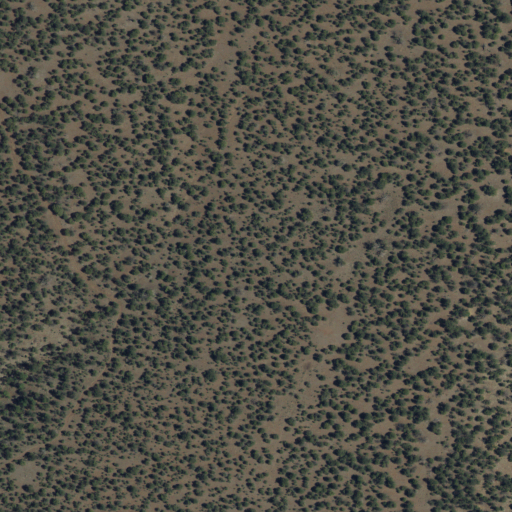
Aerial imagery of bench in New Mexico named Perry Mesa containing only evergreen forest